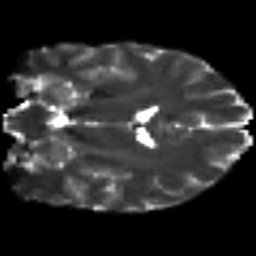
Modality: T2w
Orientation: coronal
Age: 23
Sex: male
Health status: ill
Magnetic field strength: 3 T
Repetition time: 9 s
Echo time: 0.093 s